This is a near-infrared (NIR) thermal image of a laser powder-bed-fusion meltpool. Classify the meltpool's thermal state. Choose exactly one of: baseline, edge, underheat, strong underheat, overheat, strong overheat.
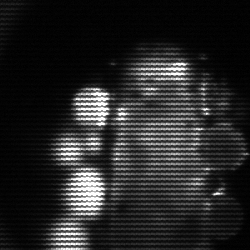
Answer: strong underheat